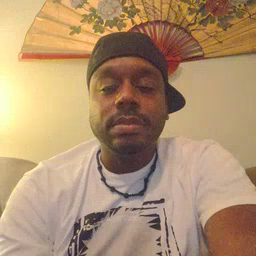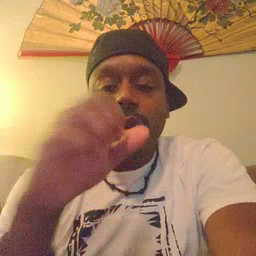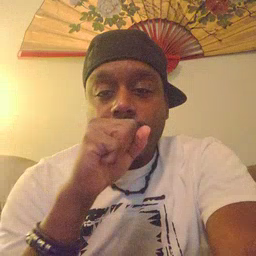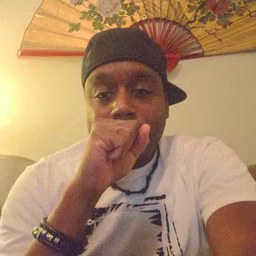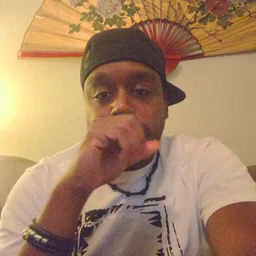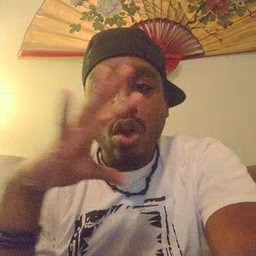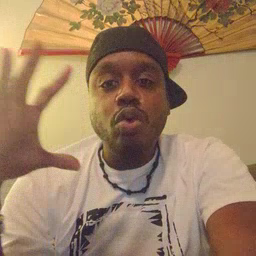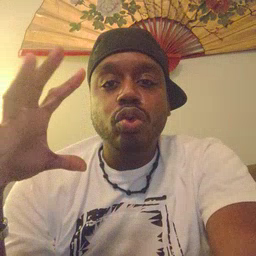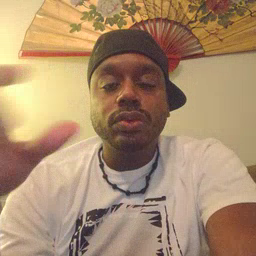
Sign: balloon